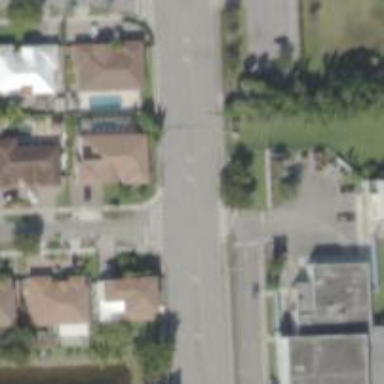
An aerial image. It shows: Unmarked road crossing.